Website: macys
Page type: customer-info-address
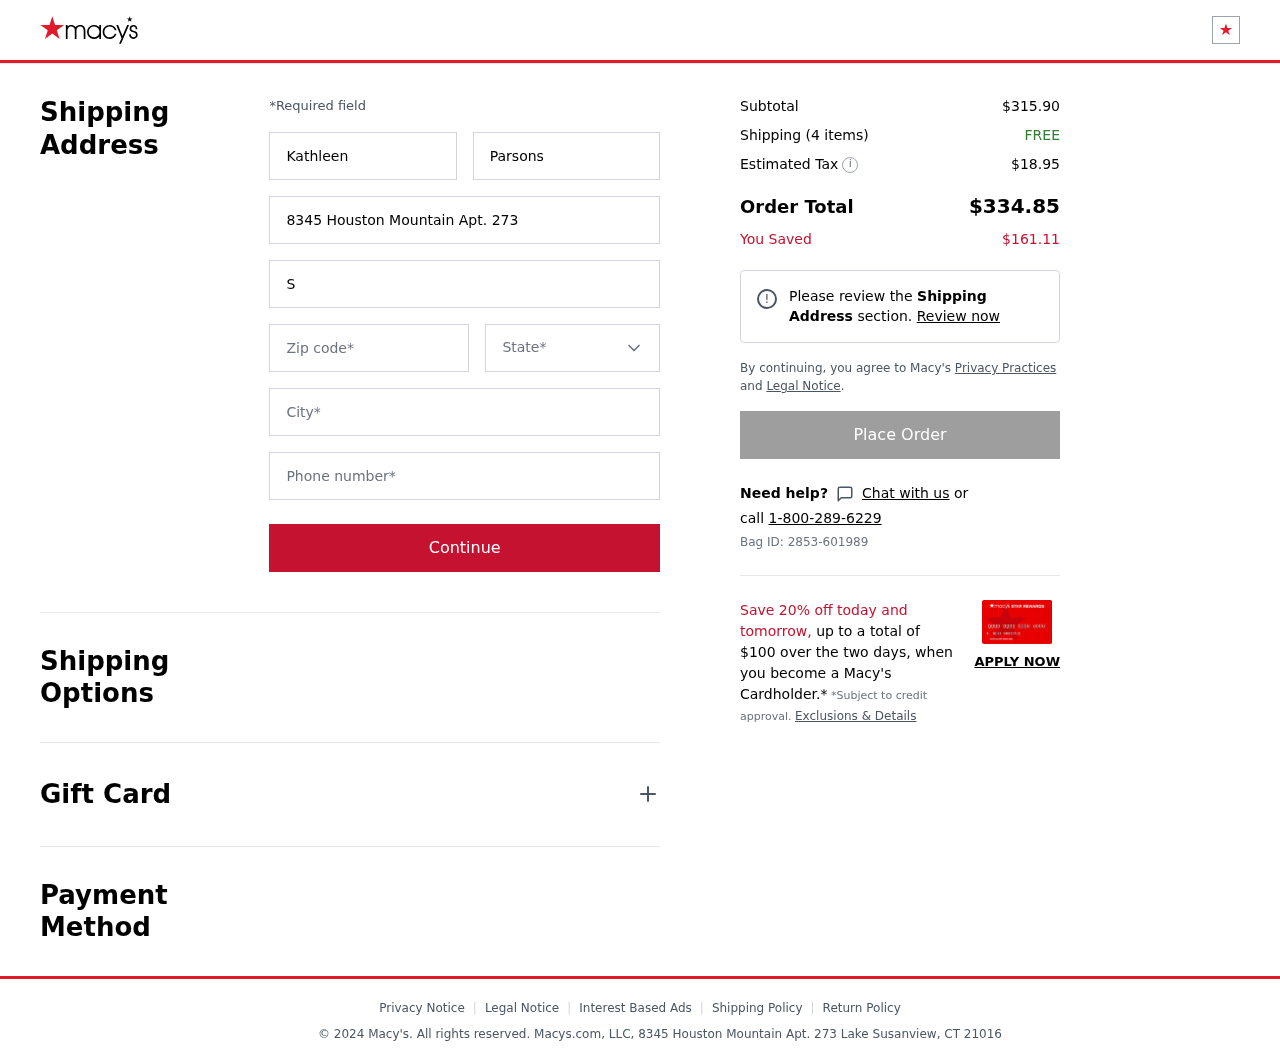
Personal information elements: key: PII_CITY
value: Lake Susanview
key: PII_FIRSTNAME
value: Kathleen
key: PII_LASTNAME
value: Parsons
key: PII_PHONE
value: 3686234948
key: PII_POSTCODE
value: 21016
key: PII_STATE
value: Connecticut
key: PII_STREET
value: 8345 Houston Mountain Apt. 273
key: PII_STREET2
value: Suite 547
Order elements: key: ORDER_SUBTOTAL
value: $315.90
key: ORDER_NUM_ITEMS
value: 4
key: ORDER_SHIPPING_COST
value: FREE
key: ORDER_TAX
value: $18.95
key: ORDER_TOTAL
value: $334.85
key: ORDER_SAVINGS
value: $161.11
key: ORDER_BAG_ID
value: Bag ID: 2853-601989